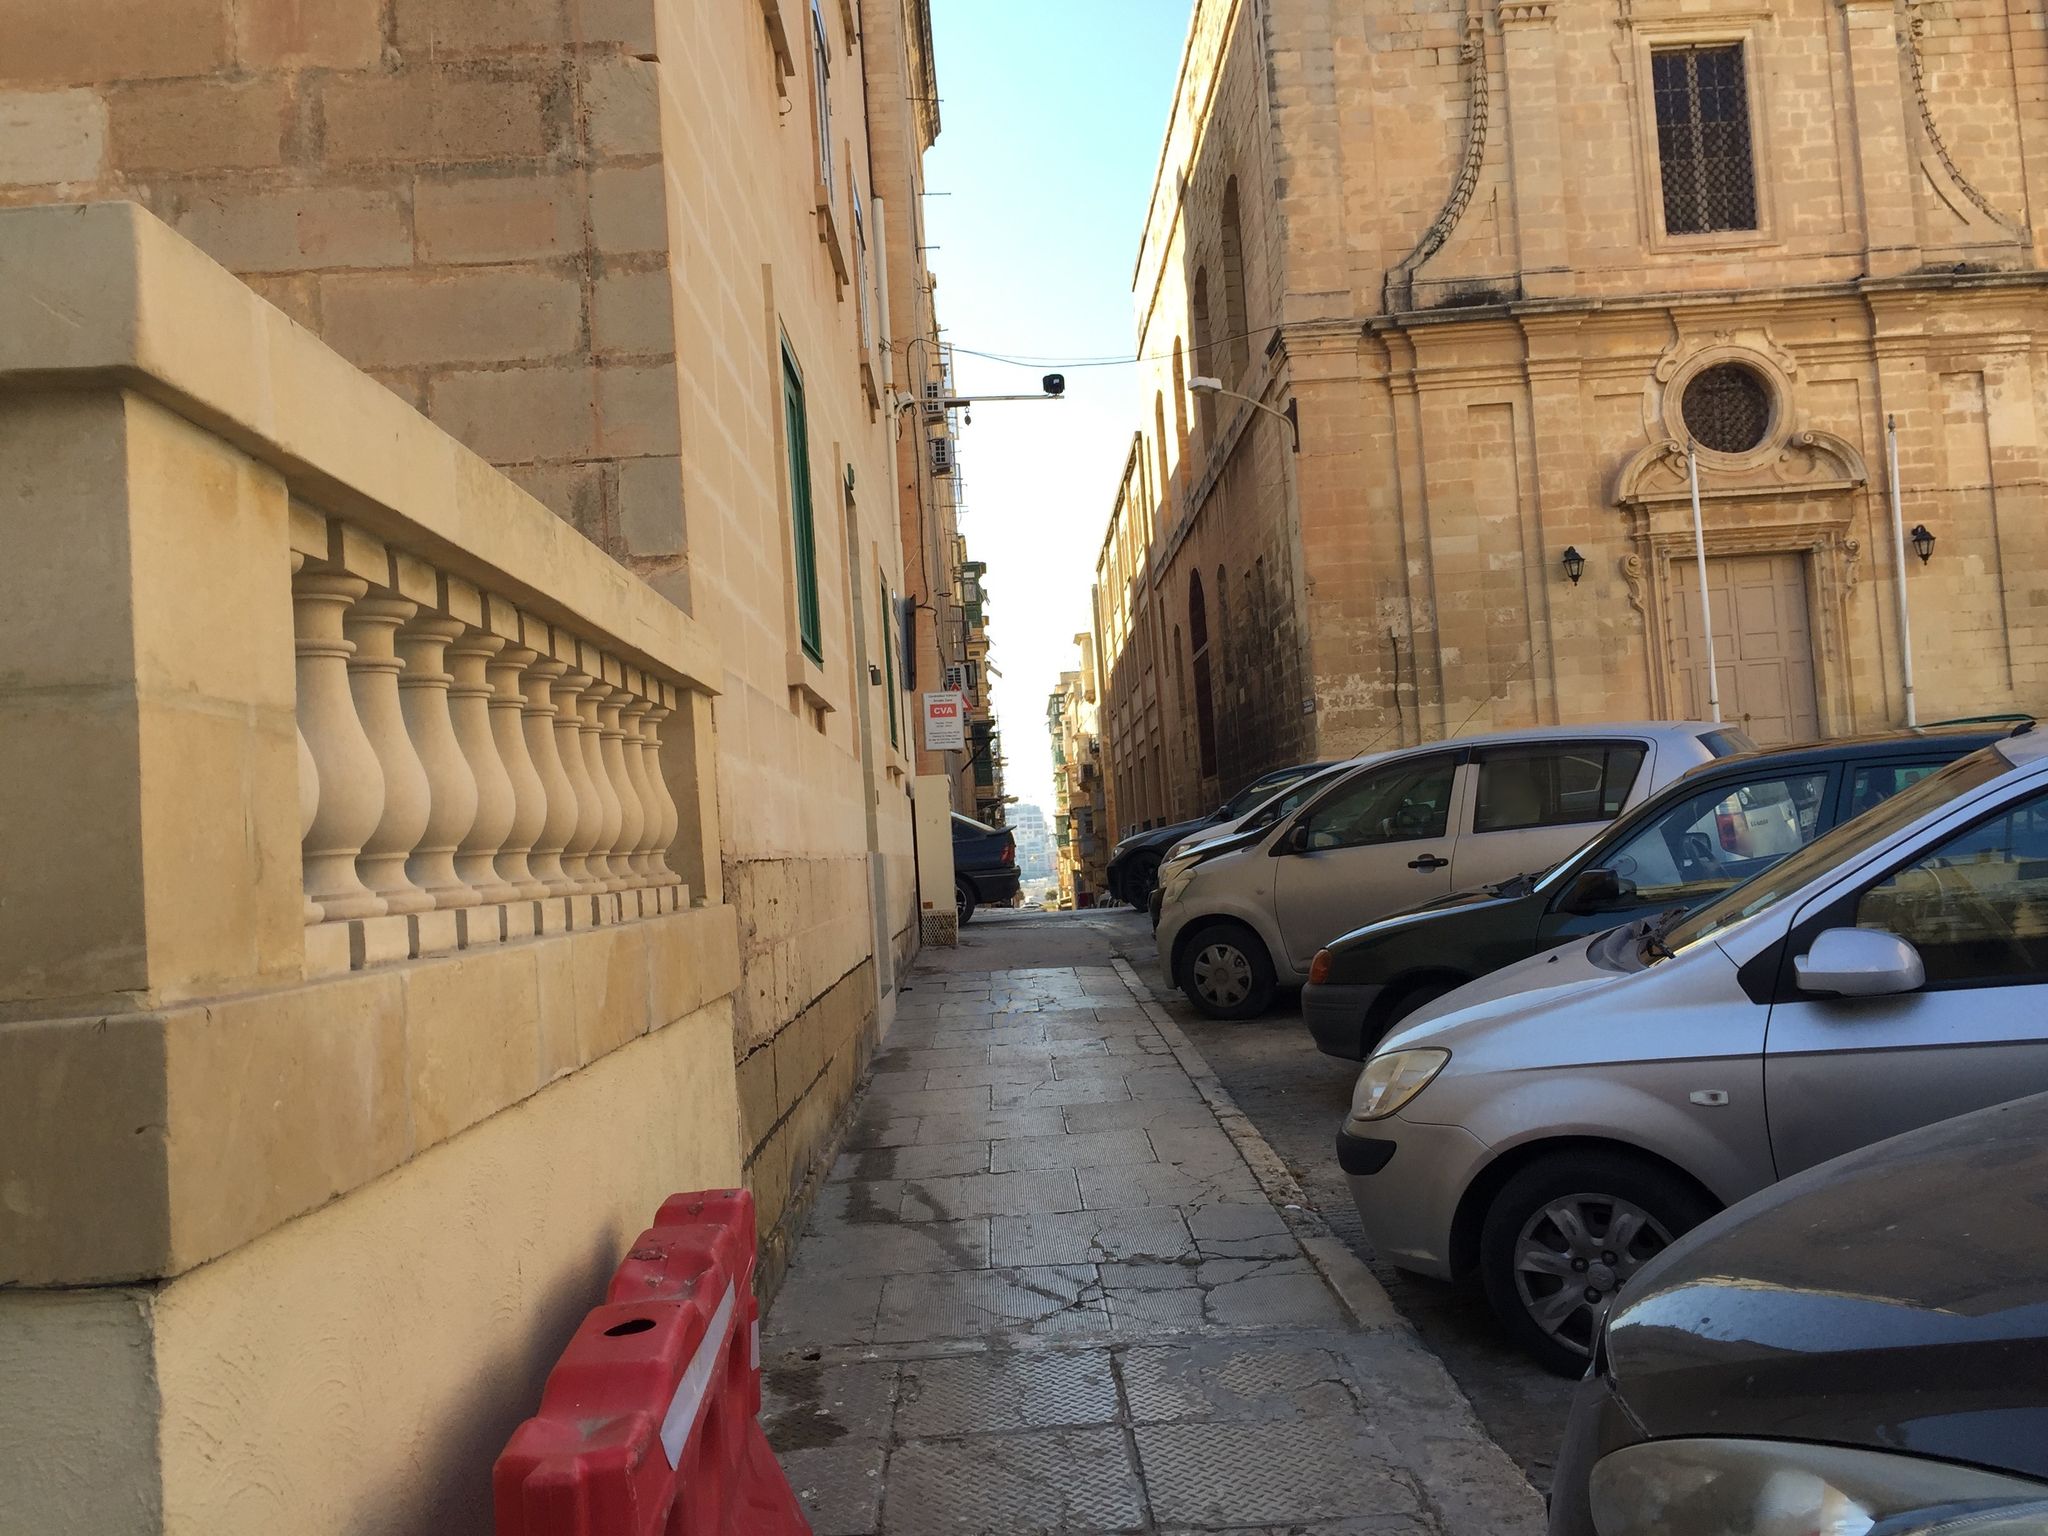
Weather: clear
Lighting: day
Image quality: good
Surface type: walking surface
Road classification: service, steps
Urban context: urban centre
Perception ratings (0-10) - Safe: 7.38, Lively: 9.28, Beautiful: 4.27, Boring: 6.35, Depressing: 2.94, Wealthy: 8.23